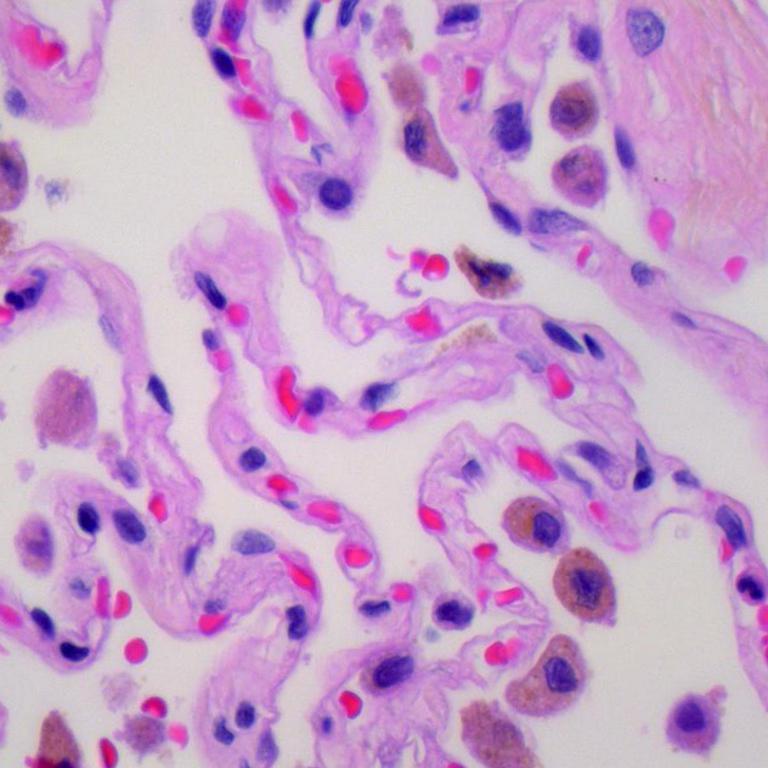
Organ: lung
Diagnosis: benign